Question: I am having problems getting Mobiscroll to recognize the year part of a date. See image below:

'''
$('.datepicker').scroller({
preset: 'date',
theme: 'jqm',
display: 'bottom',
mode: 'scroller',
dateOrder: 'yyyy-mm-dd',
dateFormat: 'yyyy-mm-dd'
});
'''
Is this a bug? And what do I do to make Mobiscroll recognize the given year?
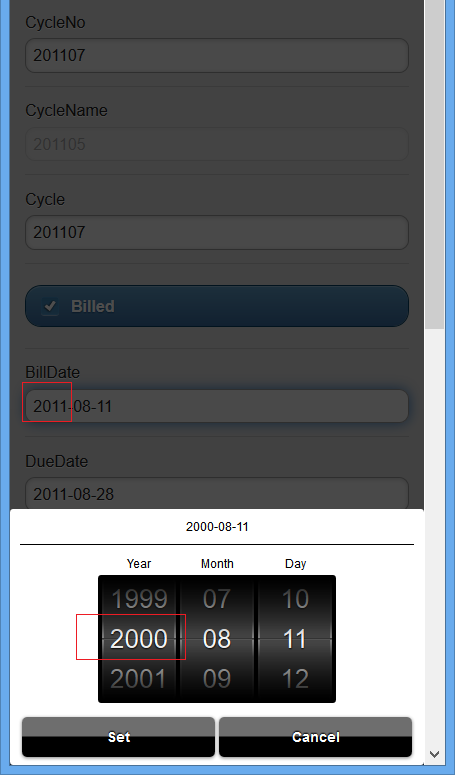
Answer: "yyyy" is not supported as a date format. Use "yy" for four digit year.
<URL>